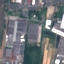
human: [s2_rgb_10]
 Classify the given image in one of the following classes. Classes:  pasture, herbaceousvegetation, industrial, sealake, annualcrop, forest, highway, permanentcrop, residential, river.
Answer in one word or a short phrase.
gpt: Industrial